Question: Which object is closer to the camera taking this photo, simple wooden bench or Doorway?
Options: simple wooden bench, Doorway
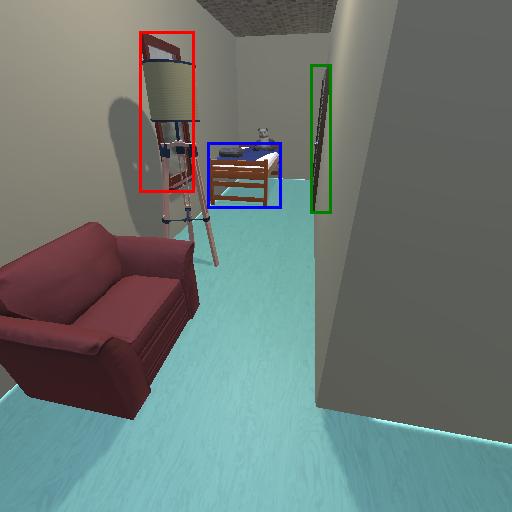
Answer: simple wooden bench